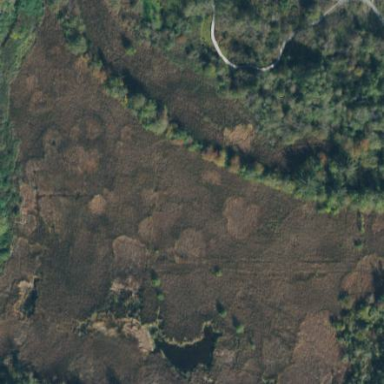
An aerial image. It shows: Marsh wetland.